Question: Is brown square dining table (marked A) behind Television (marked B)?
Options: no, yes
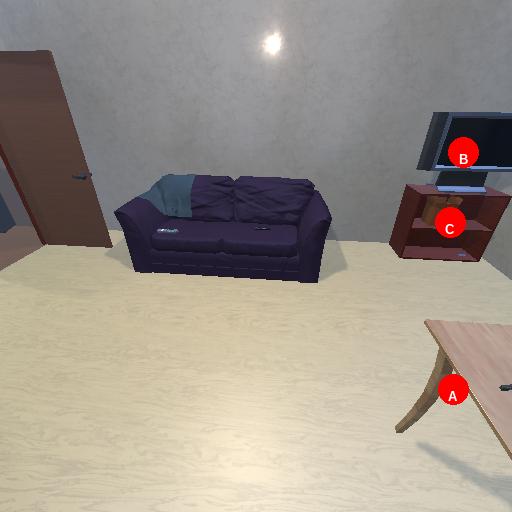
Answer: no